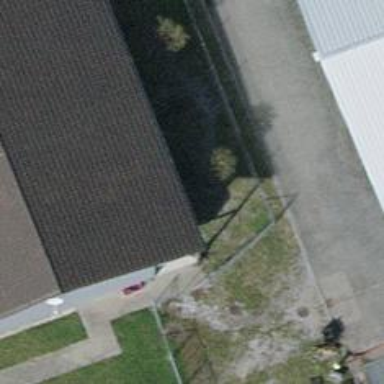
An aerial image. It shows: View of roof of building.